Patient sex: F
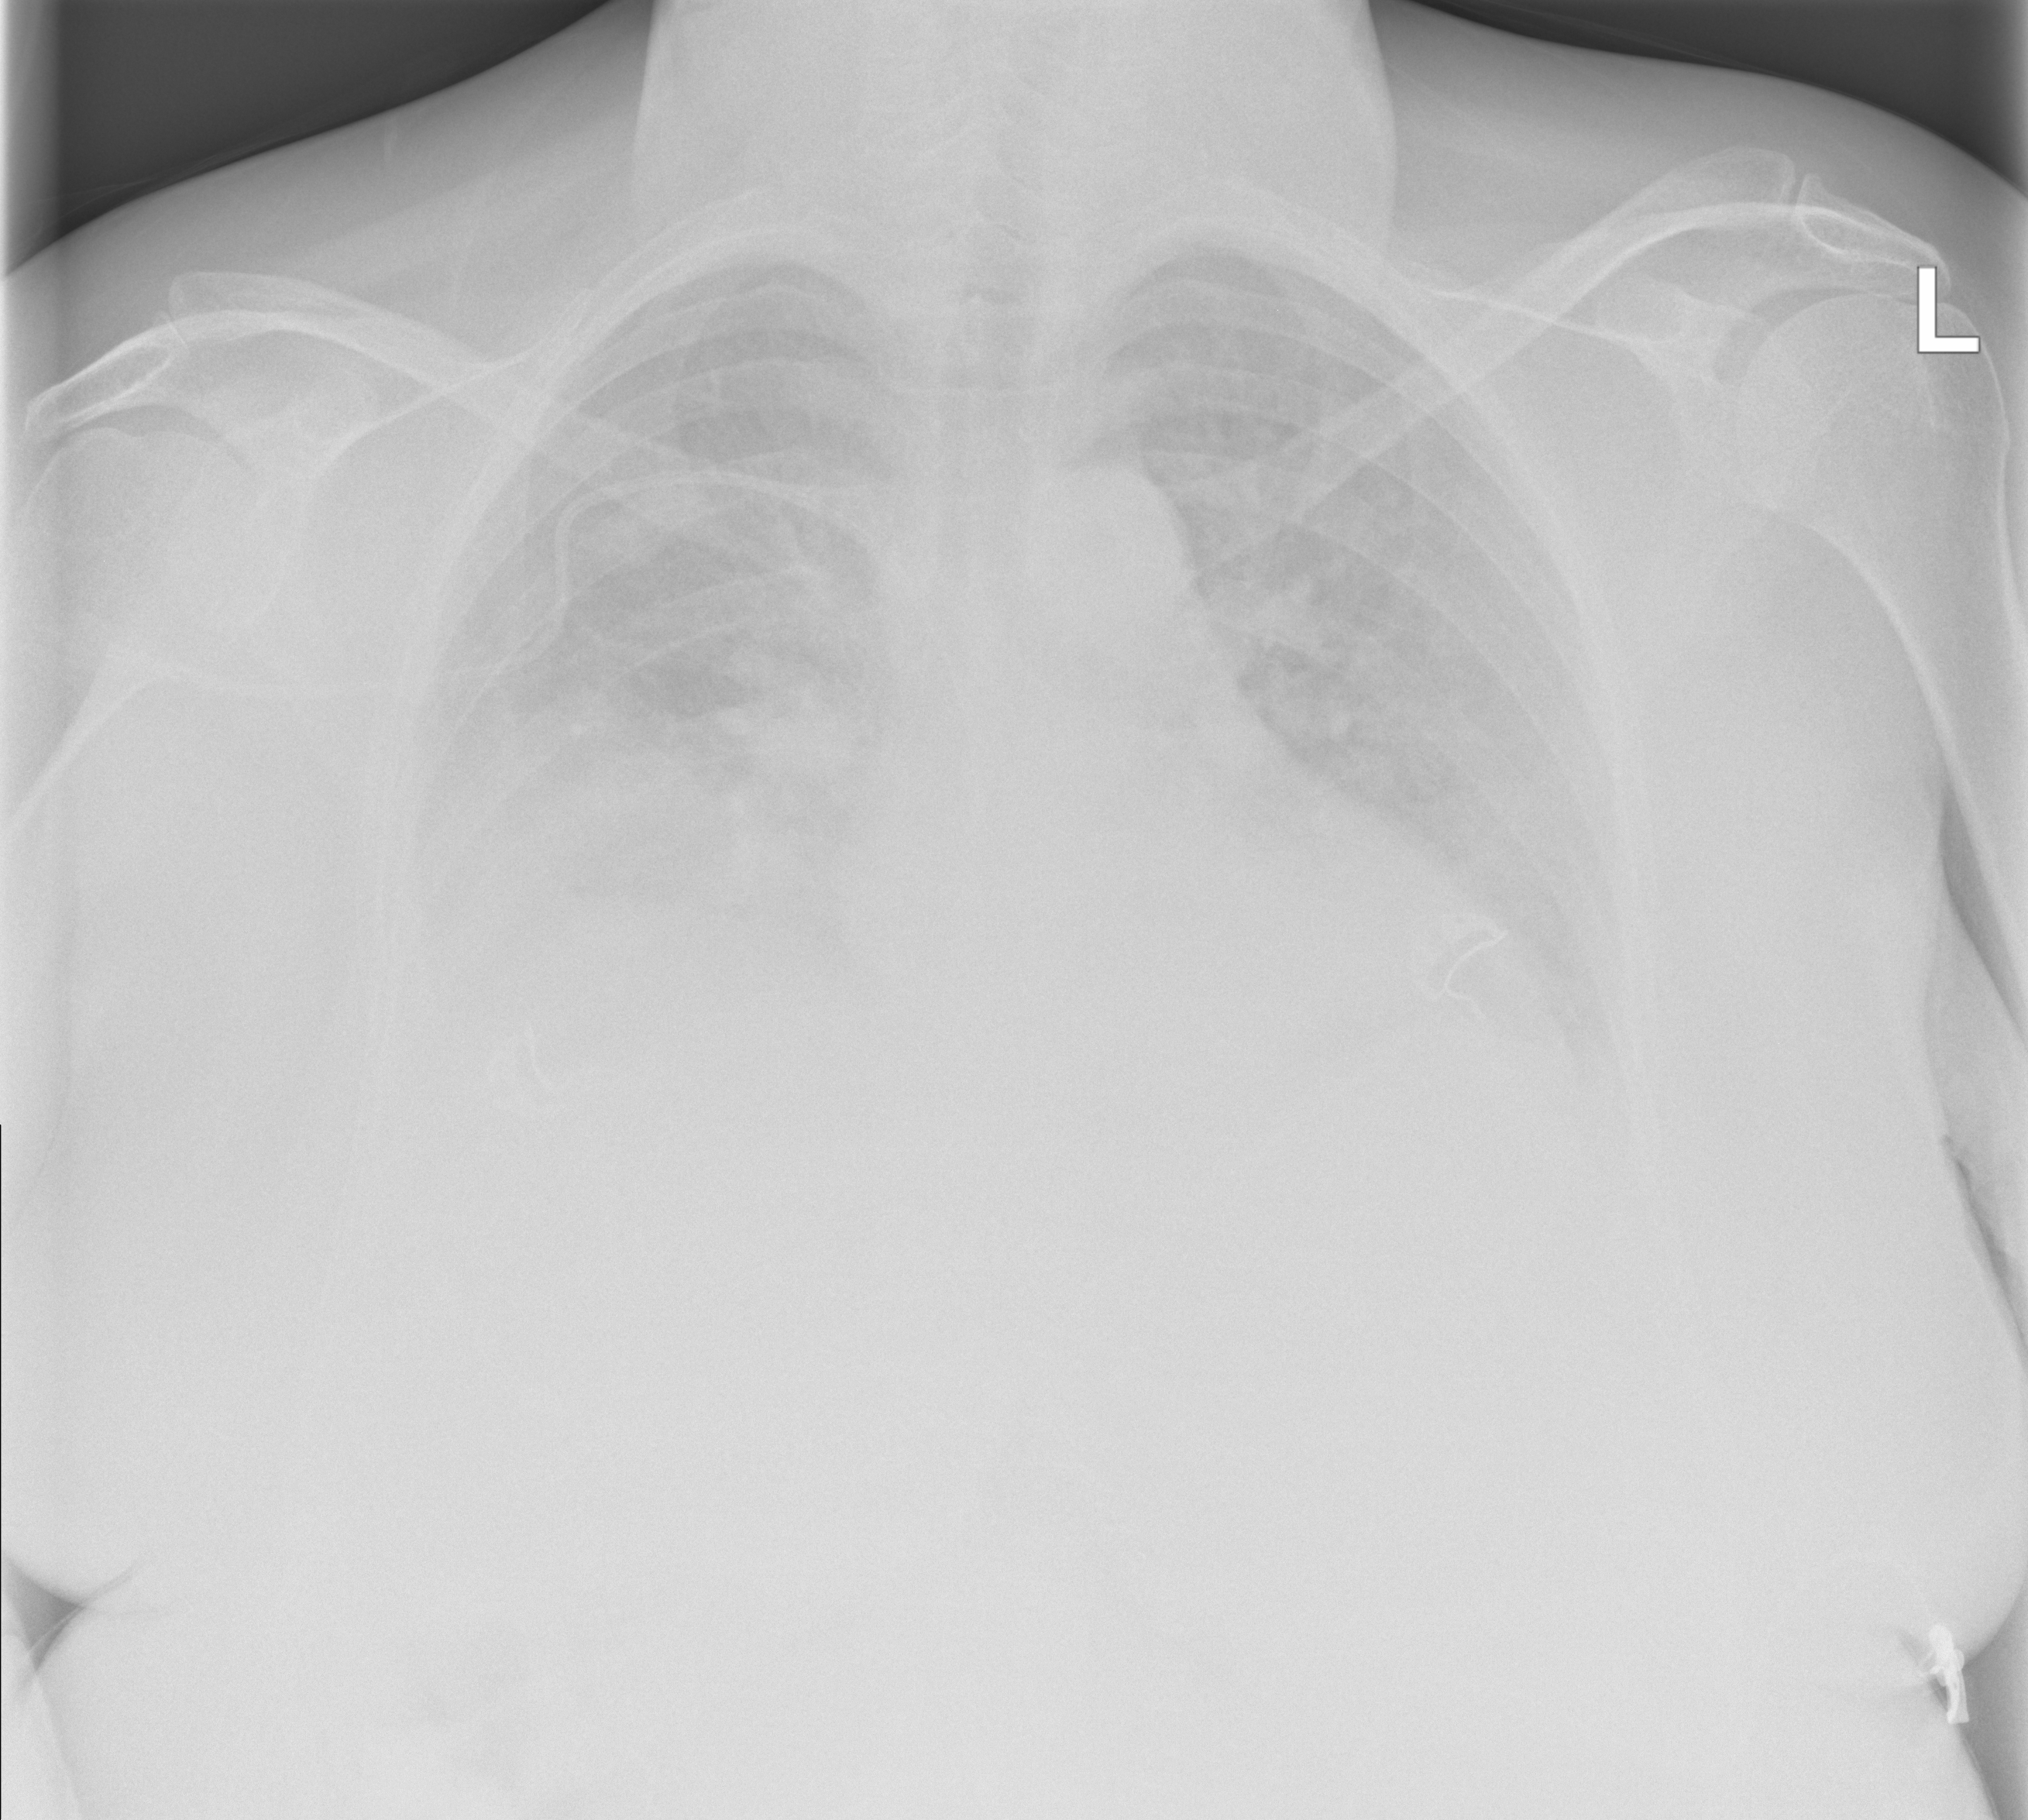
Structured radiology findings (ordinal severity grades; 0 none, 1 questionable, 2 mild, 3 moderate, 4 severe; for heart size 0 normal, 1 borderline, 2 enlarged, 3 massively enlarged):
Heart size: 2
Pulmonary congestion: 3
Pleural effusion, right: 3
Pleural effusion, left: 2
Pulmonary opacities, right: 3
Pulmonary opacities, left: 3
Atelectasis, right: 3
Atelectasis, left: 2